Question: I am outputting a grid of boxes from database and formatting with bootstrap. Each box is col-4 so there are 3 per row.
My code looks kinda like this:
'''
<div class="row">
<div class="col-md-4">contentbox code here</div>
<div class="col-md-4">contentbox code here</div>
<div class="col-md-4">contentbox code here</div>
<div class="col-md-4">contentbox code here</div>
// etc....
</div>
'''
The problem is that when boxes are different heights it will push the below box onto a new line and leave an ugly gaps like so:

I've gone through the bootstrap documentation and I can't figure out how to fix this. I have tried adding clearfix into the loop and setting 'display: inline' but cant get it fit together without the gap.
Anyone know what I am doing wrong?
I looked at other solutions on here and they had 3 fixed columns. That won't work as I am outputting from database so I don't know the heights of boxes so if I split them between 3 fixed columns somehow then one could be a lot taller than the others and look bad.
I have seen sites that fit together nicely but not sure how it is done.
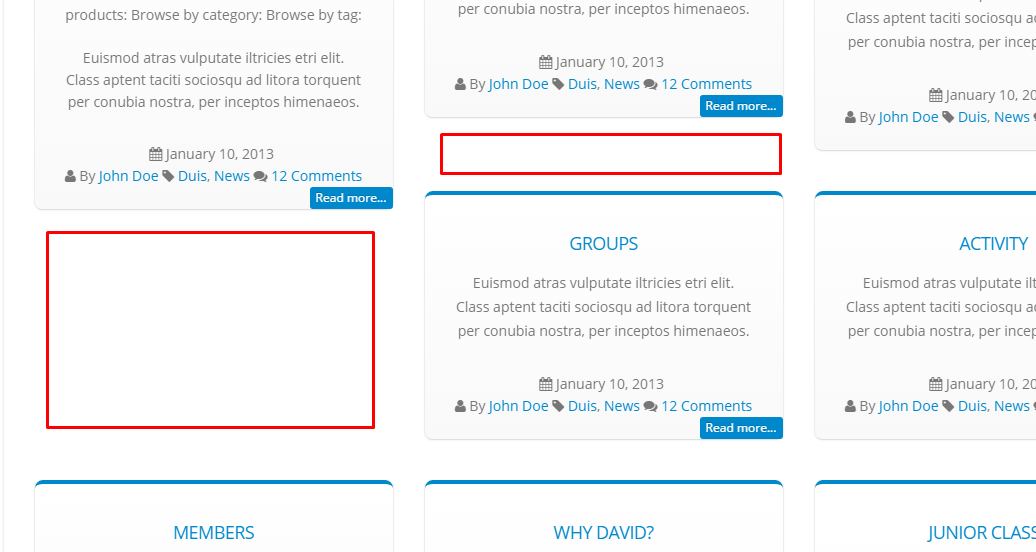
Answer: Based on your question, there's an existing solution that would fit for your needs however it does require a little bit of extra JavaScript coding.
<URL>
> Masonry is a JavaScript grid layout library. It works by placing
elements in optimal position based on available vertical space, sort
of like a mason fitting stones in a wall. You've probably seen it in
use all over the Internet.